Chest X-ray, PA view. Patient: 27 years old, sex M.
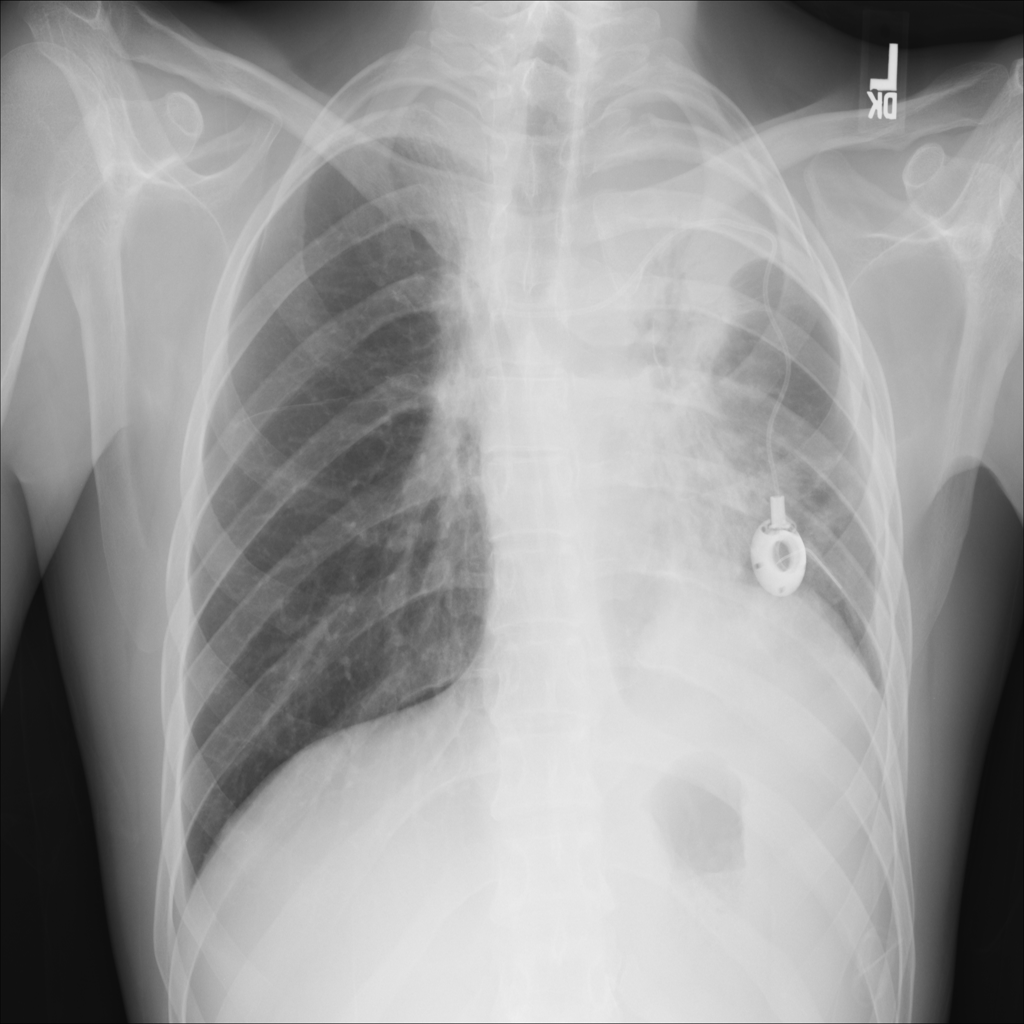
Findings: Infiltration, Pneumonia